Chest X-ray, AP view. Patient: 44 years old, sex F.
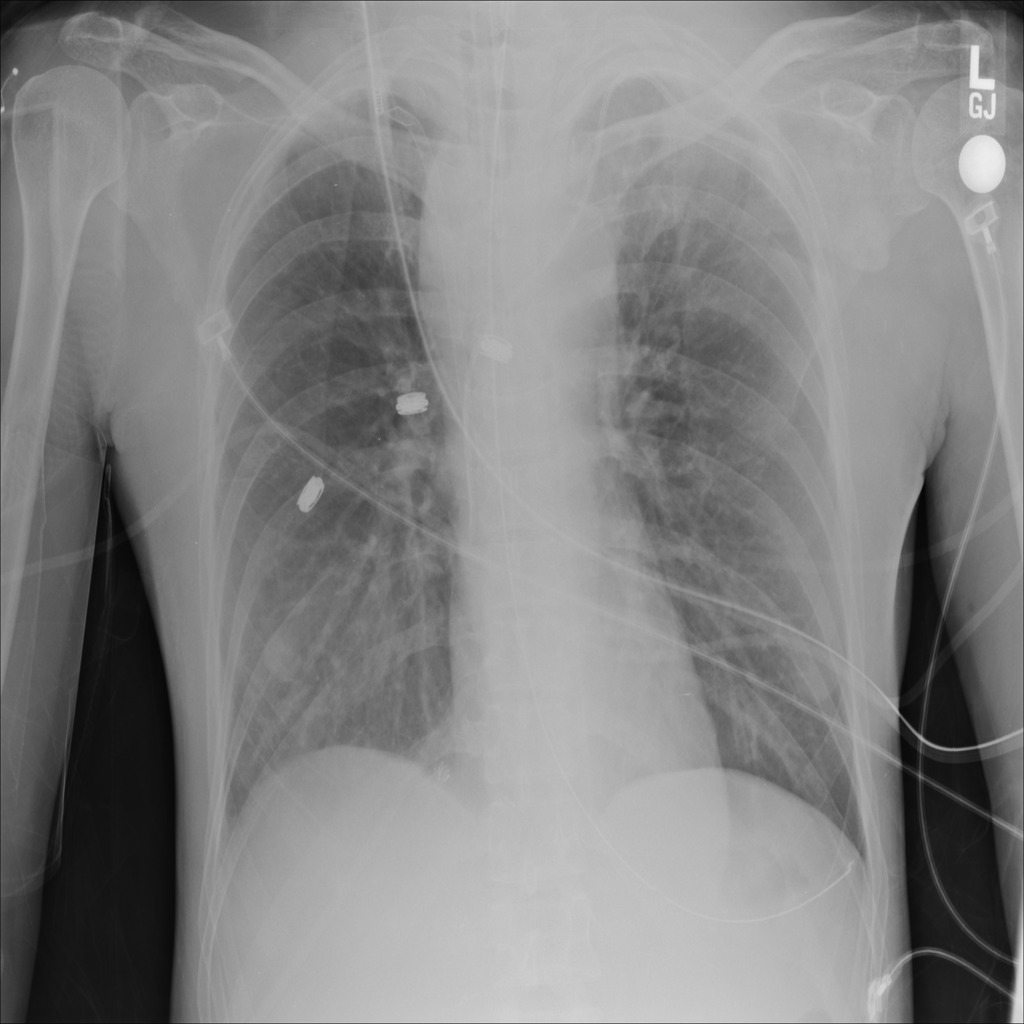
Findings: No Finding